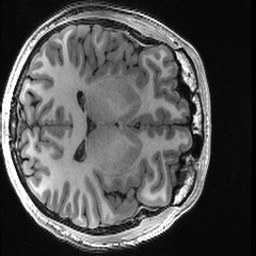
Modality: T1w
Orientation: axial